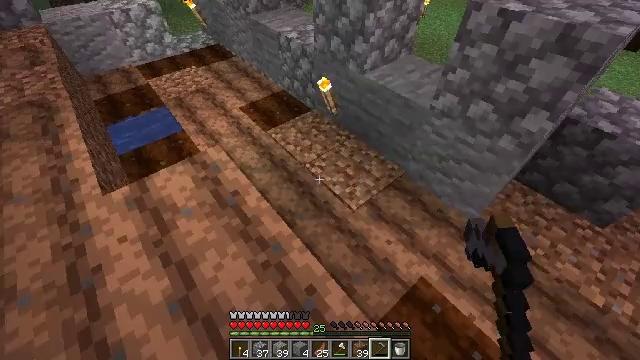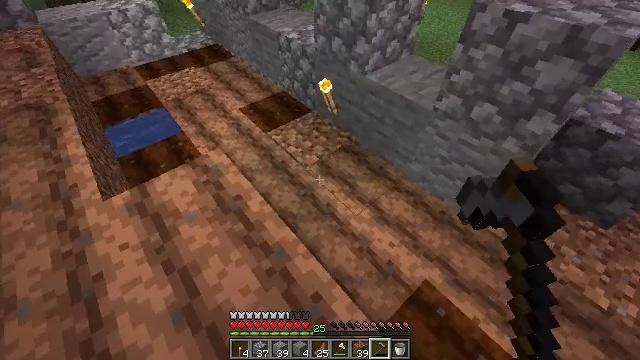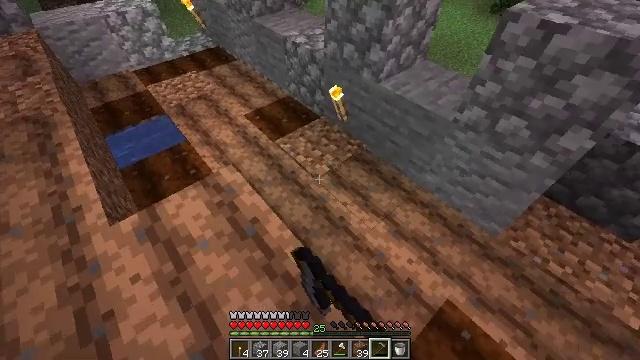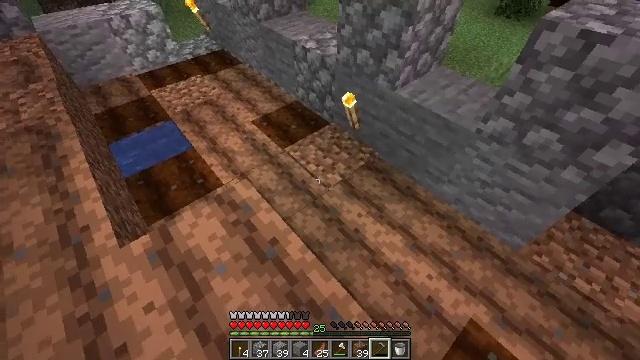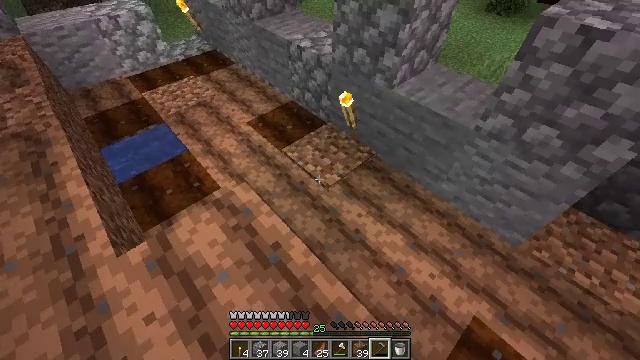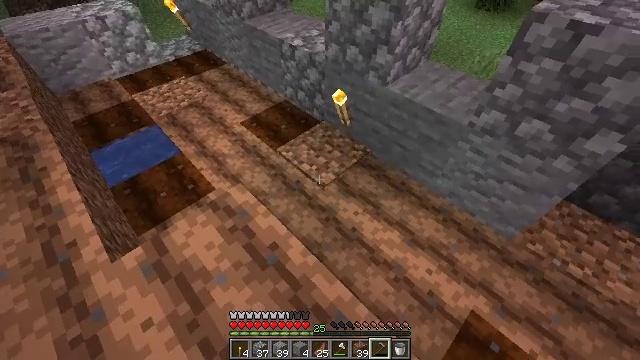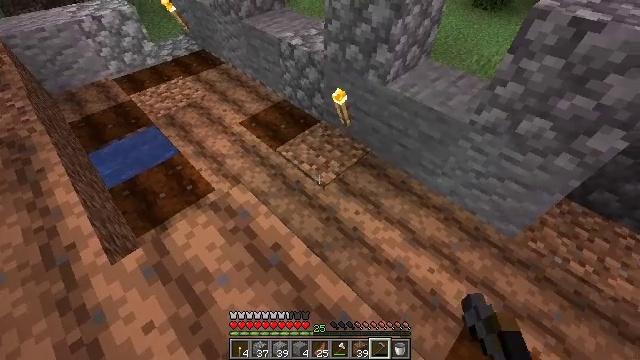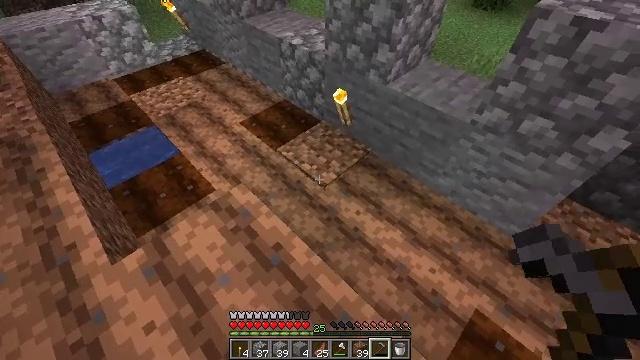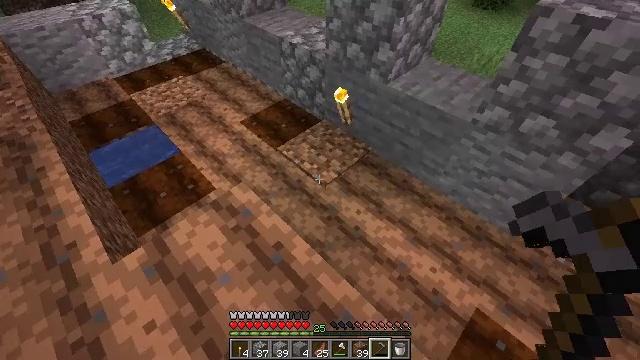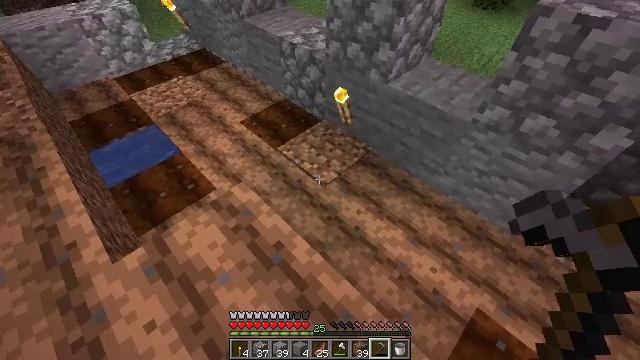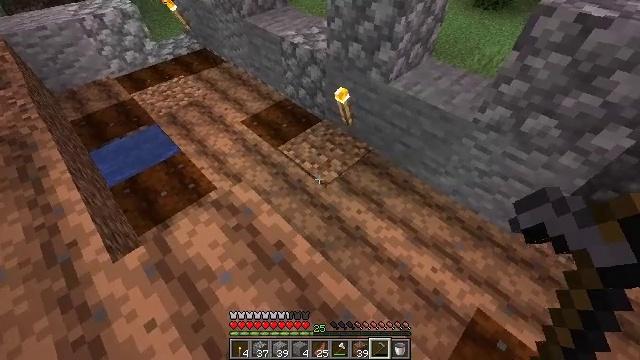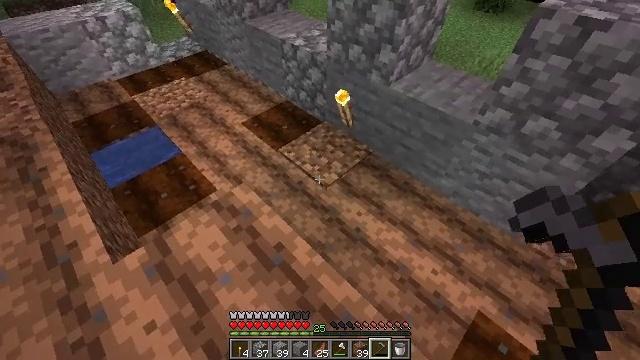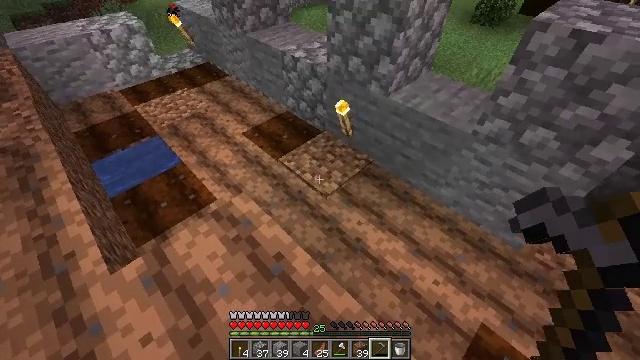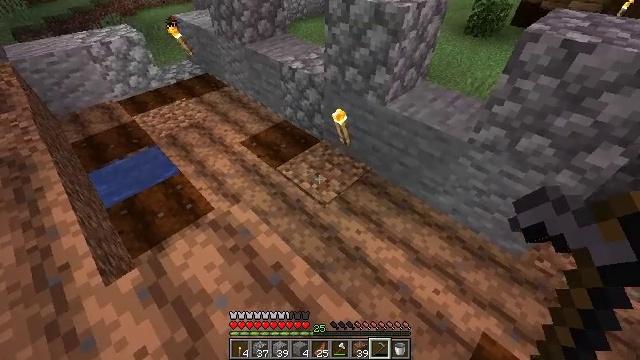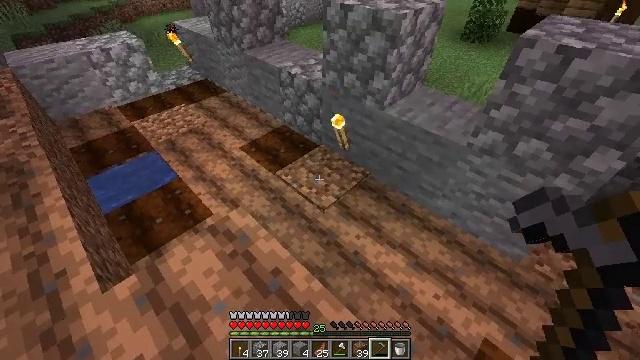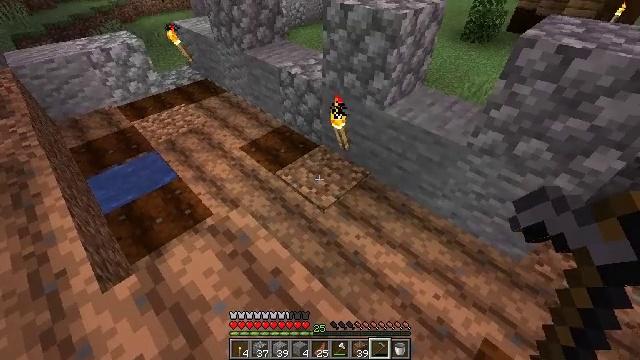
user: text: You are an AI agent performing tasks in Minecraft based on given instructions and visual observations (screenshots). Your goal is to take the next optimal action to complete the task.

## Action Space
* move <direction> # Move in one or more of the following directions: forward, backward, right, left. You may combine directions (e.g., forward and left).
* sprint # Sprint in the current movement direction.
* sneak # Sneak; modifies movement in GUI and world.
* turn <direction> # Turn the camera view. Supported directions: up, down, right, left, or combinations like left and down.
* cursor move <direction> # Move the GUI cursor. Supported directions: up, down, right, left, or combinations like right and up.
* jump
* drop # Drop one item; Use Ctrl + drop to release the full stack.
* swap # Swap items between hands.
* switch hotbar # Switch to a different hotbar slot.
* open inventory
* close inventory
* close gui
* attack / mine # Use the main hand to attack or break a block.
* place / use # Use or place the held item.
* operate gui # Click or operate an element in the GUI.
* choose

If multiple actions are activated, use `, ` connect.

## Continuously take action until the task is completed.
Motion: motion action
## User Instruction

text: Break the wall torch for relocation.
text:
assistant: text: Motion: move forward and move left, use / place
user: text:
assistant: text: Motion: move forward and move left, use / place
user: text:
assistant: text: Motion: use / place
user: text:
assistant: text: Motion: turn right, use / place
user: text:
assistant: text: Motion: turn right, use / place
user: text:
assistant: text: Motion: use / place
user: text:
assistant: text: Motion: use / place
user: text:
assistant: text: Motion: use / place
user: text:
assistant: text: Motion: use / place
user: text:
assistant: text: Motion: use / place
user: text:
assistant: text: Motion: use / place
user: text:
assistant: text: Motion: turn up, use / place
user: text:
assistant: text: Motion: turn up, use / place
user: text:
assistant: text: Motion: turn up, use / place
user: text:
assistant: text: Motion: use / place
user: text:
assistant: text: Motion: use / place
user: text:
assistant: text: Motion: use / place
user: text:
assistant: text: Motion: move forward, use / place
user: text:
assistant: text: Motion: move forward, turn right, use / place
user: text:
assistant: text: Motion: move forward, turn right and down, use / place
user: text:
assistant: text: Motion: move forward, use / place
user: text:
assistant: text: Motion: move forward, use / place
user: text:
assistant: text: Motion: move forward, turn right and down, use / place
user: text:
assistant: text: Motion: move forward, turn down, use / place
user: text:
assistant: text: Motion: turn down, use / place
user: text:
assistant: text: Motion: no_op
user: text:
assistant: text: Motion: no_op
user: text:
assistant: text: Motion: no_op
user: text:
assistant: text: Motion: no_op
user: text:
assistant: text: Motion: no_op